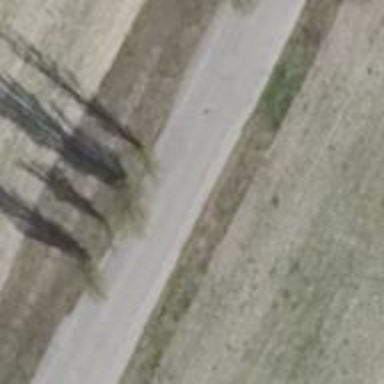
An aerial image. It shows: Row of deciduous broadleaved trees.